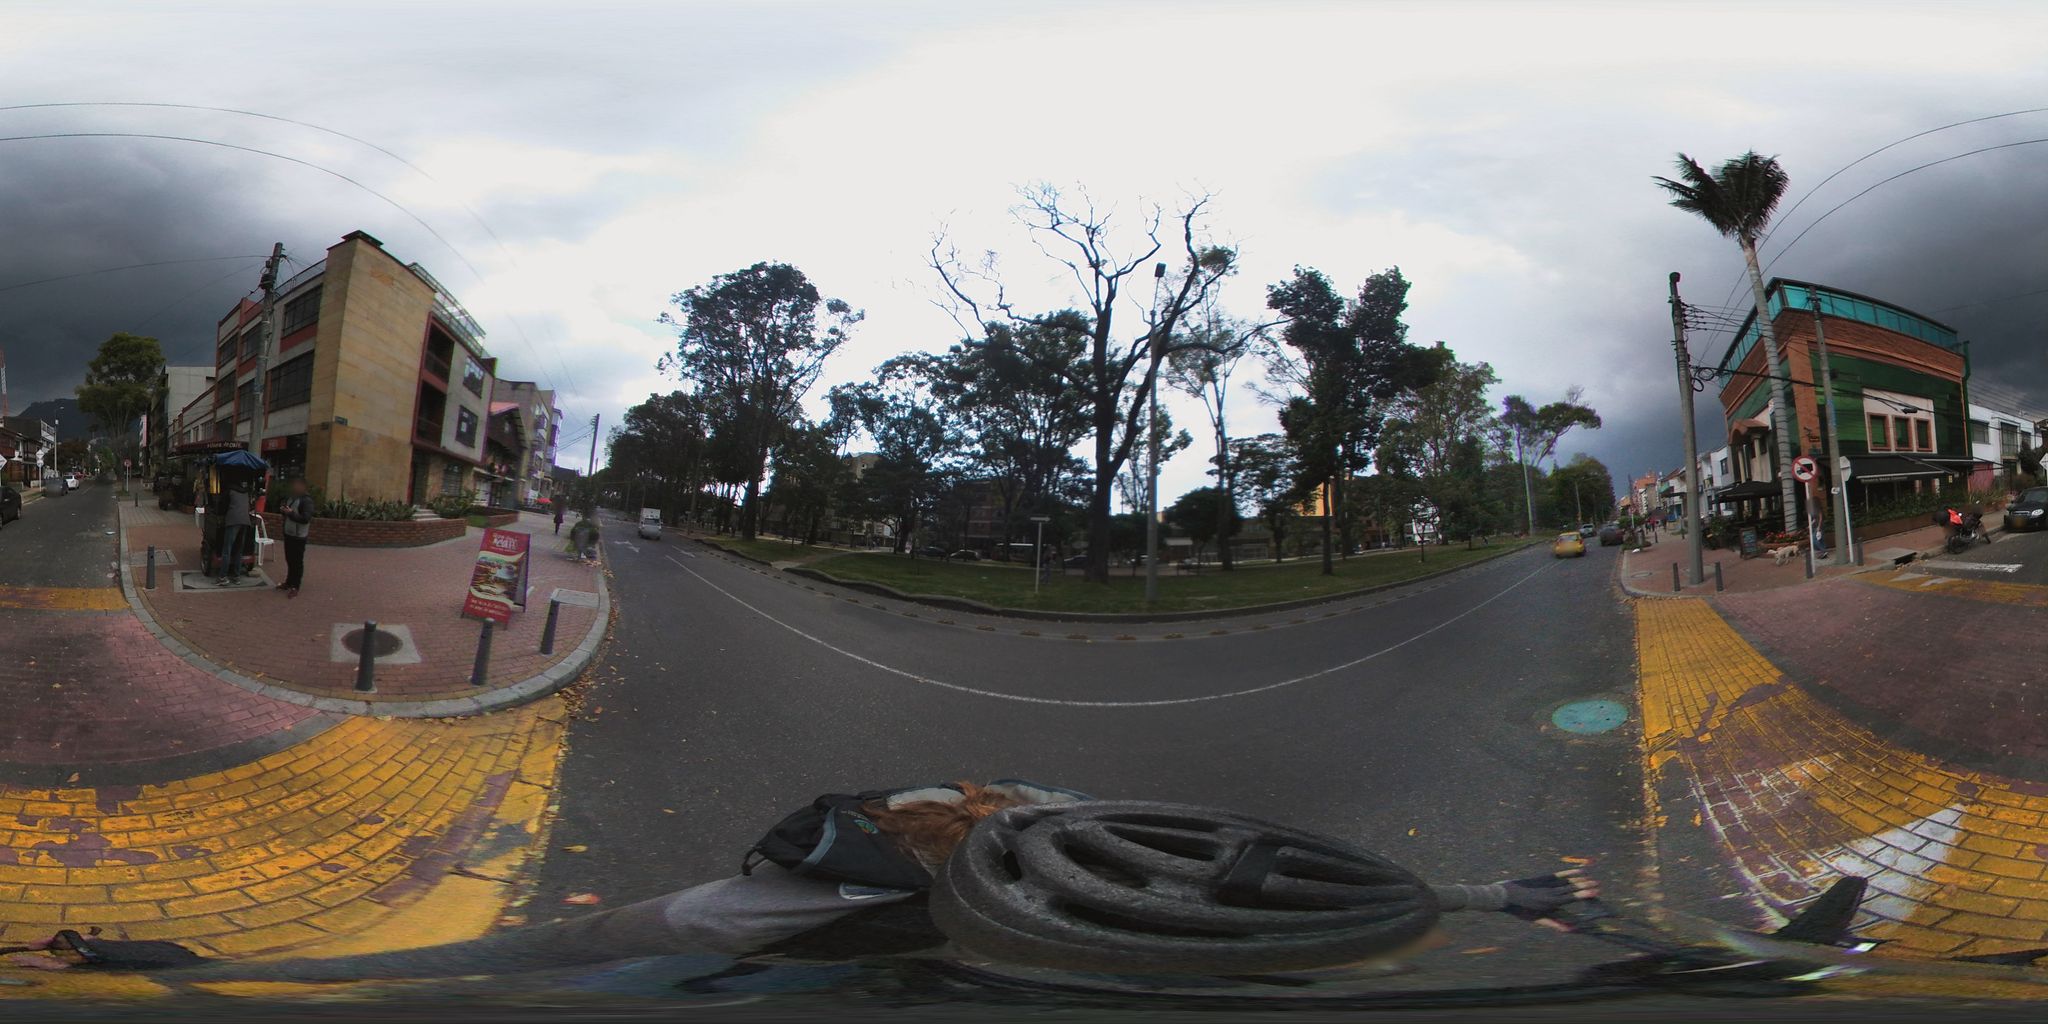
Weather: cloudy
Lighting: day
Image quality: good
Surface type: cycling surface
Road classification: footway
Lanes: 2
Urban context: urban centre
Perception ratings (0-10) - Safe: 2.53, Lively: 4.91, Beautiful: 3.64, Boring: 1.57, Depressing: 4.46, Wealthy: 0.23